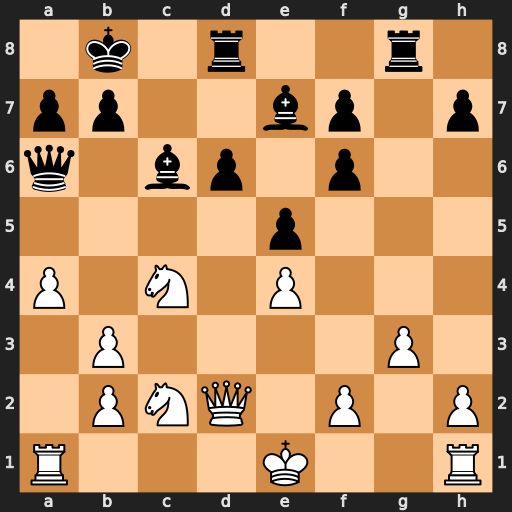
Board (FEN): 1k1r2r1/pp2bp1p/q1bp1p2/4p3/P1N1P3/1P4P1/1PNQ1P1P/R3K2R
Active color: w
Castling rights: KQ
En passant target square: -
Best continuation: Nb4 Qxc4 bxc4